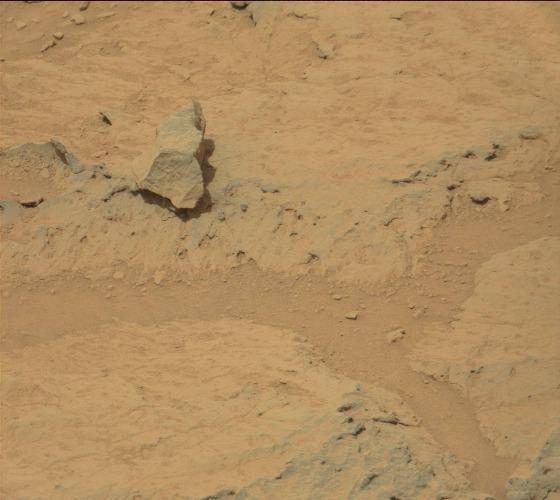
Terrain classes present: Bedrock, Gravel / Sand / Soil, Rock, Shadow